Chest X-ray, PA view. Patient: 27 years old, sex M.
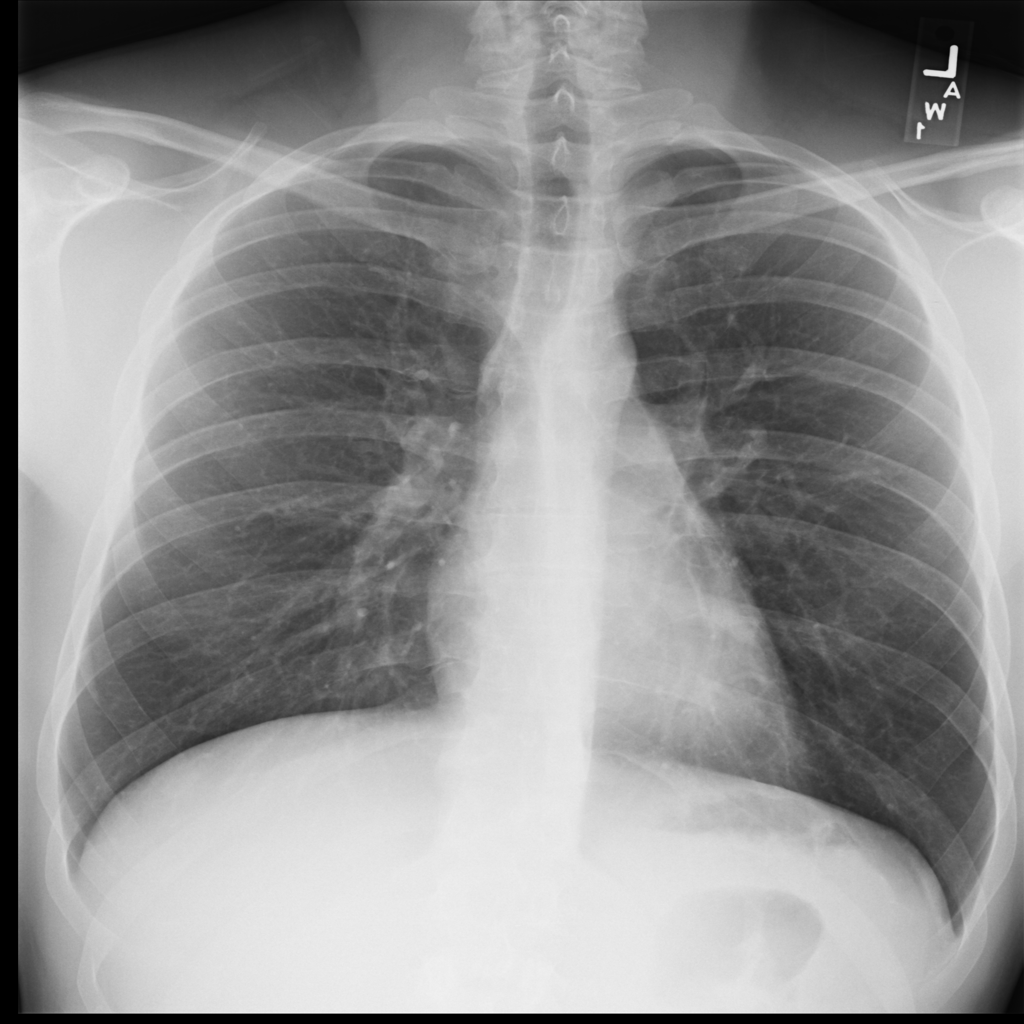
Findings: No Finding